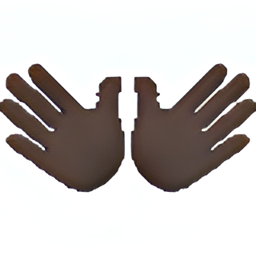
Name: open hands sign
Emoji: 👐🏿
Group: People & Body
Sub-group: hands